Question: I have encountered a pretty annoying problem. I am setting up Facebook Comments plugin on my new site, and for some reason it has a min-height:160px, which creates a huge empty space at the bottom of the plugin when there are no comments.
This is really annoying and doesn't go with my design at all.
I already tried overriding the min-height on my own templates .css file with !important, but that didn't seem to do a thing.
Look at the screenshot above to see what I'm talking about.

Help will be appreciated.
Thanks!
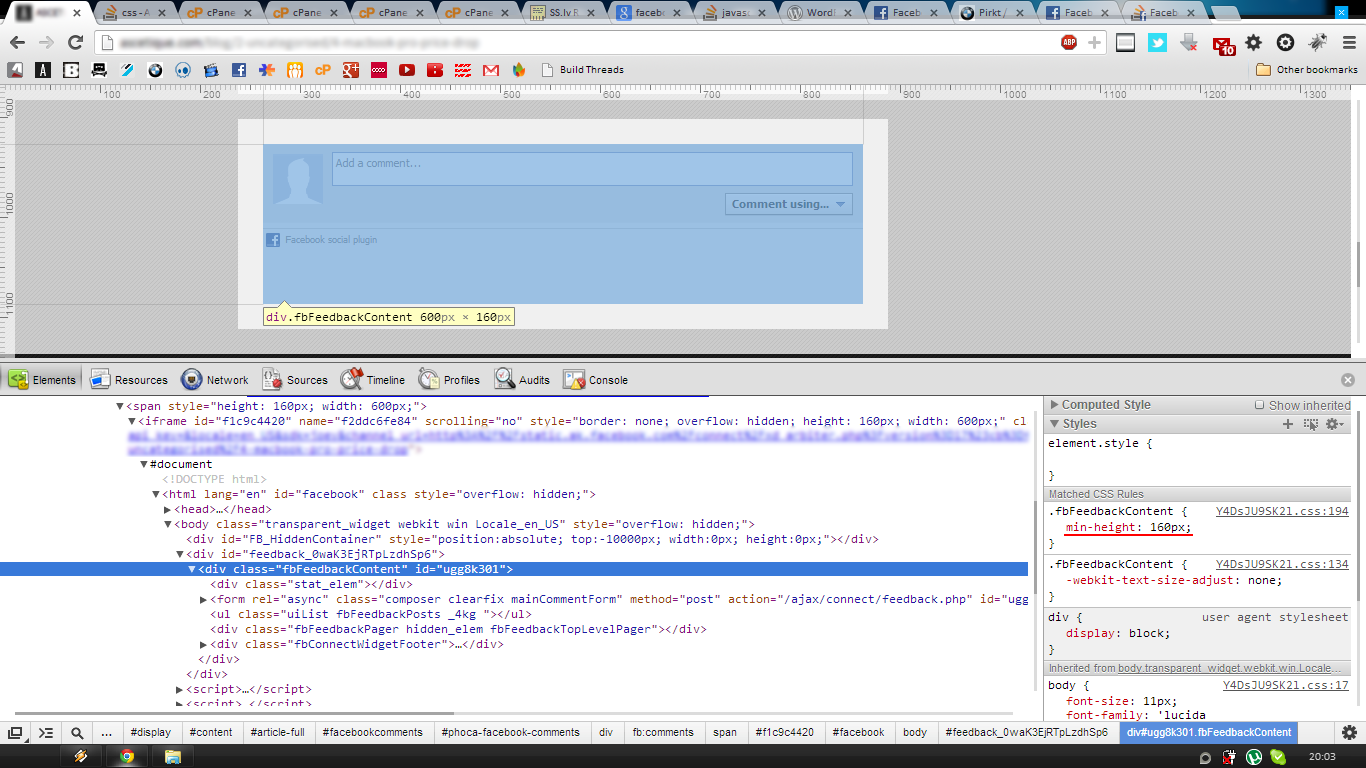
Answer: You can style iframes from the same domain by inserting ca link tag using javascript. See this <URL> for more details.